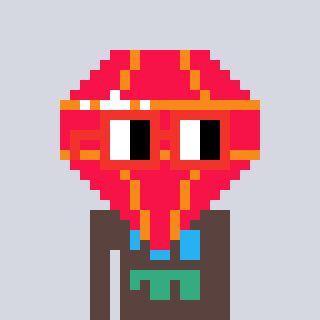
a pixel art character with square red glasses, a red diamond-shaped head and a darkbrown-colored body on a cool background